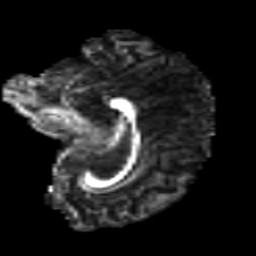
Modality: FA
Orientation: sagittal
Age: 17
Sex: male
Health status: ill
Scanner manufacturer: ge
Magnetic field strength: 3 T
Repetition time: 6.752 s
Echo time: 0.079 s